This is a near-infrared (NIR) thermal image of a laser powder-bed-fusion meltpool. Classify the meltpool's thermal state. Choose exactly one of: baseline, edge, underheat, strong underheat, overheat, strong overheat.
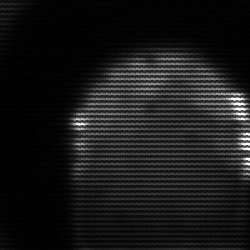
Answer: edge